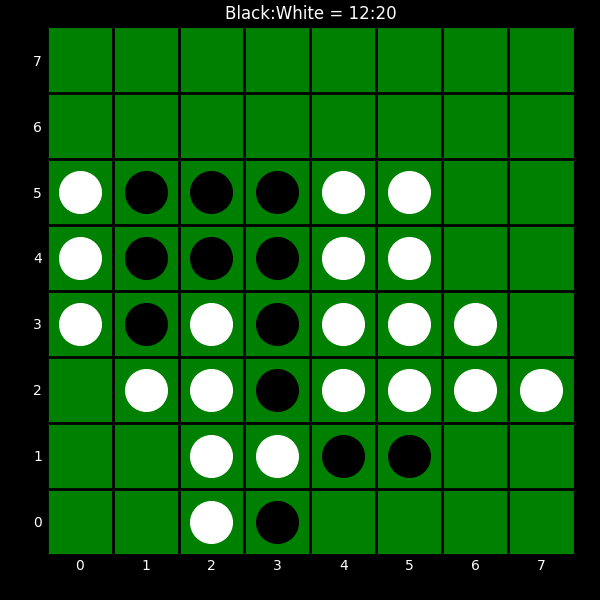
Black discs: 12
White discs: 20